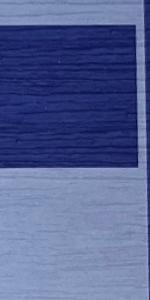
Label: Empty